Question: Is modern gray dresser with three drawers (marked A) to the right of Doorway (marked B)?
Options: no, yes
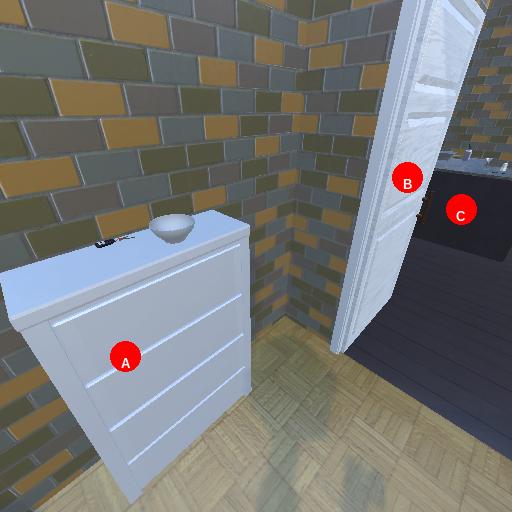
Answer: no